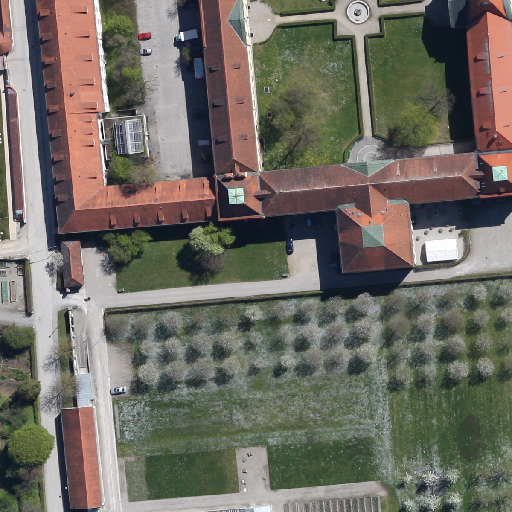
Referring expression: truck in the parking area